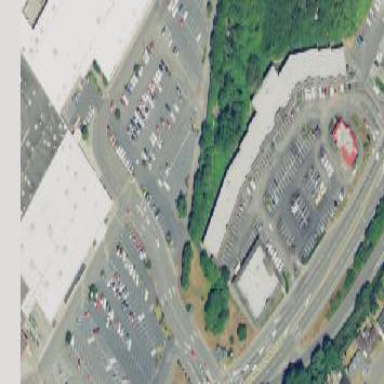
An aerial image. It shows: Retail building.